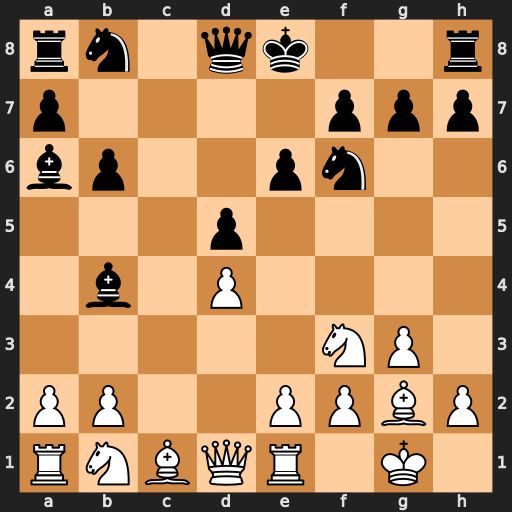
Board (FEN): rn1qk2r/p4ppp/bp2pn2/3p4/1b1P4/5NP1/PP2PPBP/RNBQR1K1
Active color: w
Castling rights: kq
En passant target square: -
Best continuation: Qa4+ Qd7 Qxb4